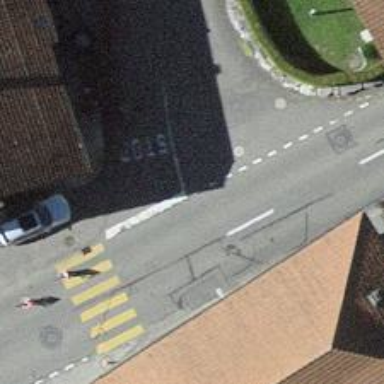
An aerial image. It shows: Road with stop sign.